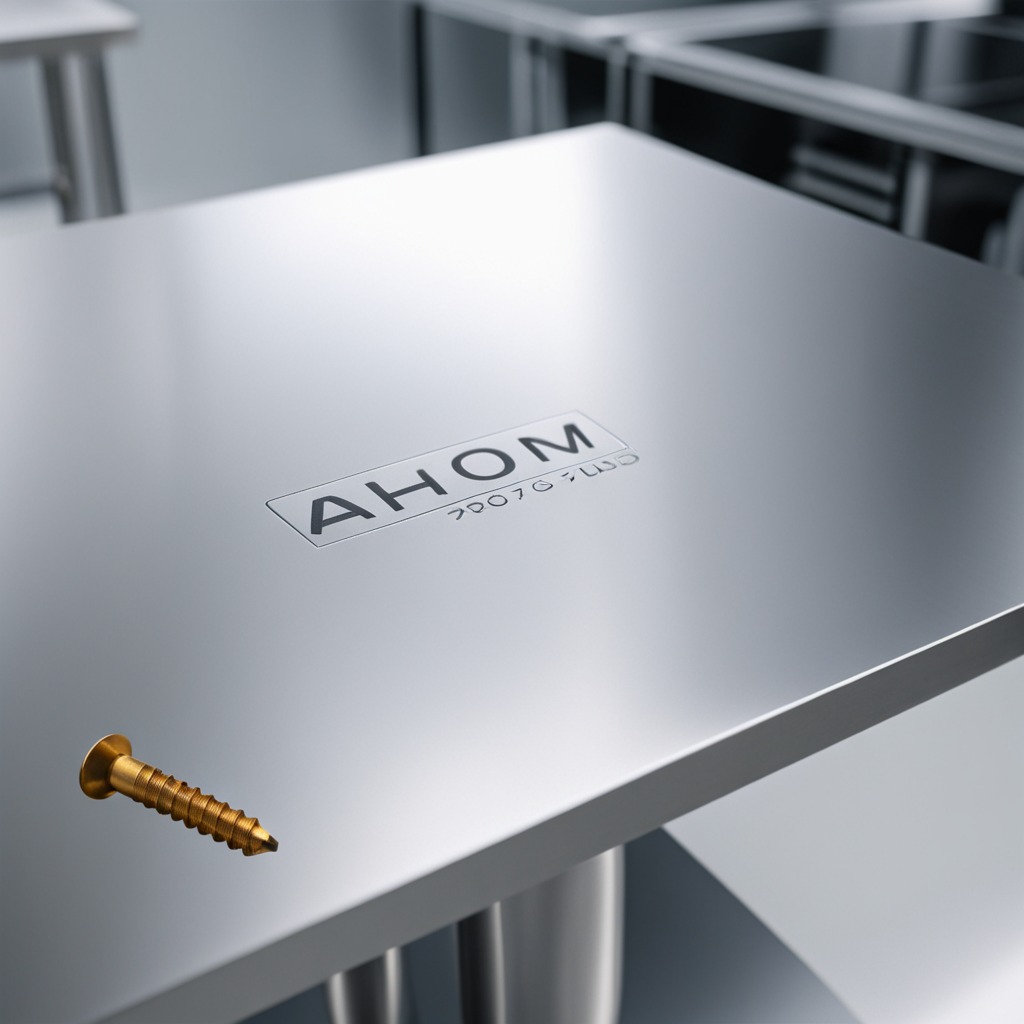
A metal screw lies on the stainless steel table in a high-end prototyping lab.